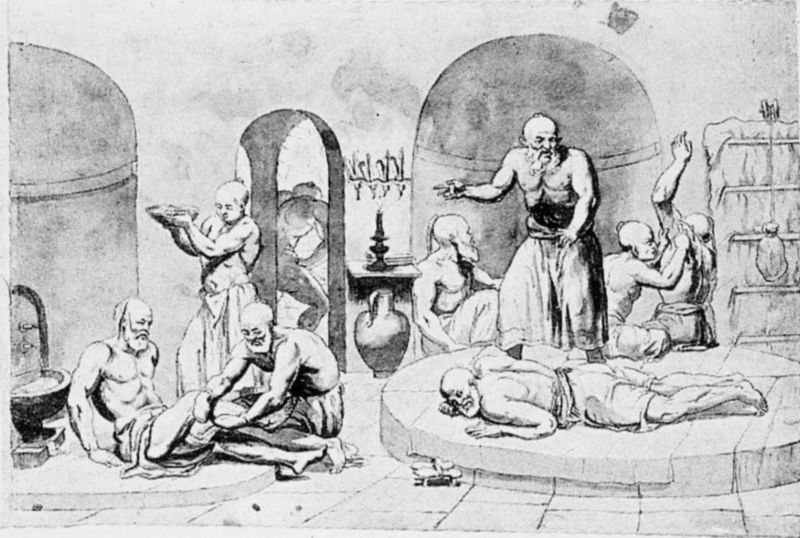
Titel: Der Hammam
Künstler: Jaques Carrey
Institution: Paris, Musée du Louvre
Schlagwörter: mann, nackt, wasser, menschen, marmor, männer, raum, skizze, tür, zeichnung, zimmer, bart, bärte, regal, diener, schale, stein, boden, sitzend, brunnen, krug, vase, liegen, bogen, türen, schuhe, zöpfe, dehnen, drehen, muskeln, sport, glatze, kerze, kerzen, leuchter, laken, platte, oberkörper, bögen, bad, waschen, fussboden, nische, gewölbe, reinigen, becken, asien, druck, stich, schwarzweiß, türkisch, krüge, achsel, seife, reiben, waser, kessel, salben, waschung, ringer, hamam, massage, türkisches bad, badehaus, hammam, massieren, haman, reinigend, massge, bassena, hamamm